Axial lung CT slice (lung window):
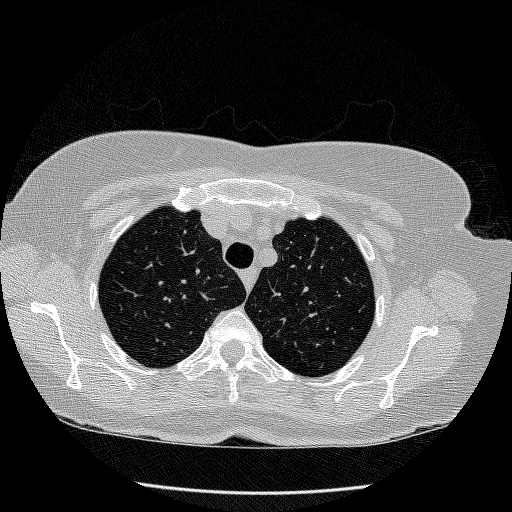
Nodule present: no